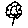
Label: flower